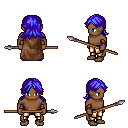
a pixel art fantasy rpg character, male body template, human, dark skin, brown cape, gold greaves, blue loose hair, cloth bracers, spear, four views (front, back, left, right), 2x2 character sprite sheet, small pixel art, hard edges, no anti-aliasing